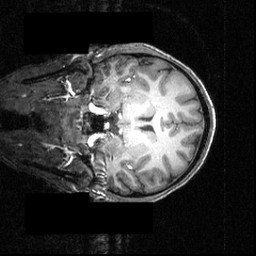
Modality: T1w
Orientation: coronal
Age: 26
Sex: male
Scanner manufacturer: siemens
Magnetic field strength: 3.951 T
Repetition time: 1.5 s
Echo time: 0.00335 s